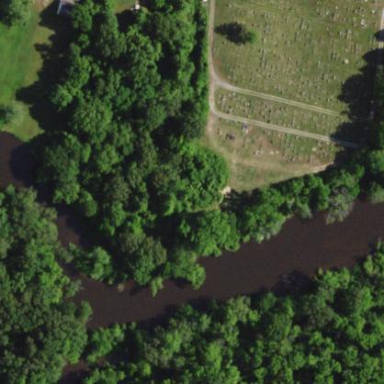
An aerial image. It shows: Grave yard.